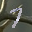
Label: 7